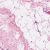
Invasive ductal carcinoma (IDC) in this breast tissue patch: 0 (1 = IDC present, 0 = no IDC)